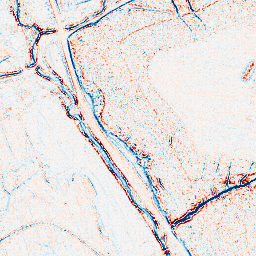
Category: edge_preserving
Decomposition family: bilateral
Decomposition parameters: d: 5
sigma_color: 25
sigma_space: 25
Upsampling method: linear_exact
Upsampling parameters: scale: 8
Upsampling scale: 8